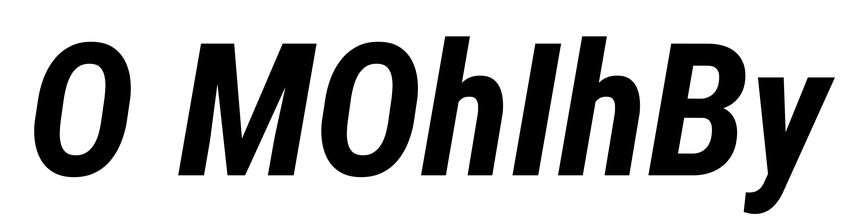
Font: Roboto-Italic_Condensed_Bold_Italic